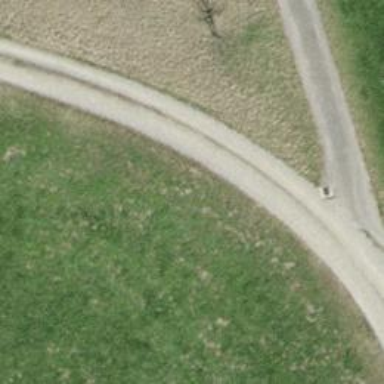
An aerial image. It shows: Unpaved track road.